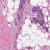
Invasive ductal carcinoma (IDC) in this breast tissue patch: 1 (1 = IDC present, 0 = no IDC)